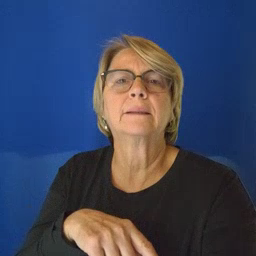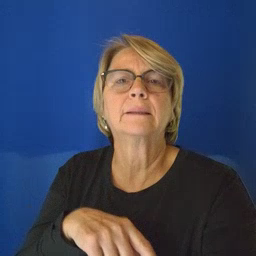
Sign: toothbrush